Question: Trying to make a sphere. But it so doesn't look like 3D, in fact it looks like a flat 2D picture. What am I missing here?

Thankyou
'''
std::vector<GLfloat> ballVerts;
for(int i = 0; i <= 40; i++)
{
double lat0 = M_PI * (-0.5 + (double) (i - 1) / 40);
double z0 = sin(lat0);
double zr0 = cos(lat0);
double lat1 = M_PI * (-0.5 + (double) i / 40);
double z1 = sin(lat1);
double zr1 = cos(lat1);
for(int j = 0; j <= 40; j++)
{
double lng = 2 * M_PI * (double) (j - 1) / 40;
double x = cos(lng);
double y = sin(lng);
// normals
glNormal3f(x * zr0, y * zr0, z0);
ballVerts.push_back(x * zr0); //X
ballVerts.push_back(y * zr0); //Y
ballVerts.push_back(z0); //Z
ballVerts.push_back(0.0f);
ballVerts.push_back(1.0f);
ballVerts.push_back(0.0f);
ballVerts.push_back(1.0f); //R,G,B,A
// normals
glNormal3f(x * zr1, y * zr1, z1);
ballVerts.push_back(x * zr1); //X
ballVerts.push_back(y * zr1); //Y
ballVerts.push_back(z1); //Z
ballVerts.push_back(0.0f);
ballVerts.push_back(1.0f);
ballVerts.push_back(0.0f);
ballVerts.push_back(1.0f); //R,G,B,A
'''
// Render code
Furthermore, I am rotating this circle, the rotation works fine, since I have light changing and it gives me an idea that, it is rotating and is infact a circle at least
'''
glRotatef(Angle, 1.0f, 0.5f, 0.3f);
glBindBuffer(GL_ARRAY_BUFFER, VertexBufferObject[2]);
glEnableClientState(GL_VERTEX_ARRAY);
glVertexPointer(3, GL_FLOAT, 7*4, 0);
glDrawArrays(GL_TRIANGLE_STRIP, 0, 3200);
glBindBuffer(GL_ARRAY_BUFFER, 0);
'''
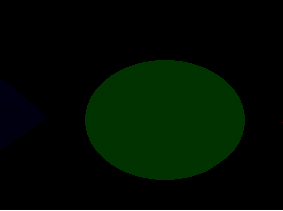
Answer: First off all you need to check if lighting is currently enabled using 'glGetIntegerv(GL_LIGHTING,&i)' and maybe turn it on 'glEnable(GL_LIGHTING)'.
Then setup the 'glMaterial(...)', 'glLightModel(...)', 'glLight(...)', there is tutorial <URL>
or you can use own GLSL shaders to apply some advanced illumination, some tutorials are here <URL>
In some trivial cases you can just pass vertex colors via glColor3f(...) instead of using the GL lighting.
Also normals should be unit vectors or enable normalization 'glEnable(GL_NORMALIZE)'.